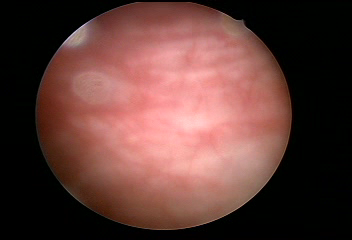
Modality: WLC
Class: Normal mucosa
Bladder cancer association: No